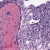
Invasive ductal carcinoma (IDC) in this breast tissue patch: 0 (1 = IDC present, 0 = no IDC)